Interaction volume radius: 10 \u00c5
Interaction volume height: 15 \u00c5
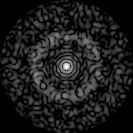
Disorder parameter: 0.8252